Field crop: maize
Growth stage: 2
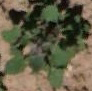
Species: chenopodium